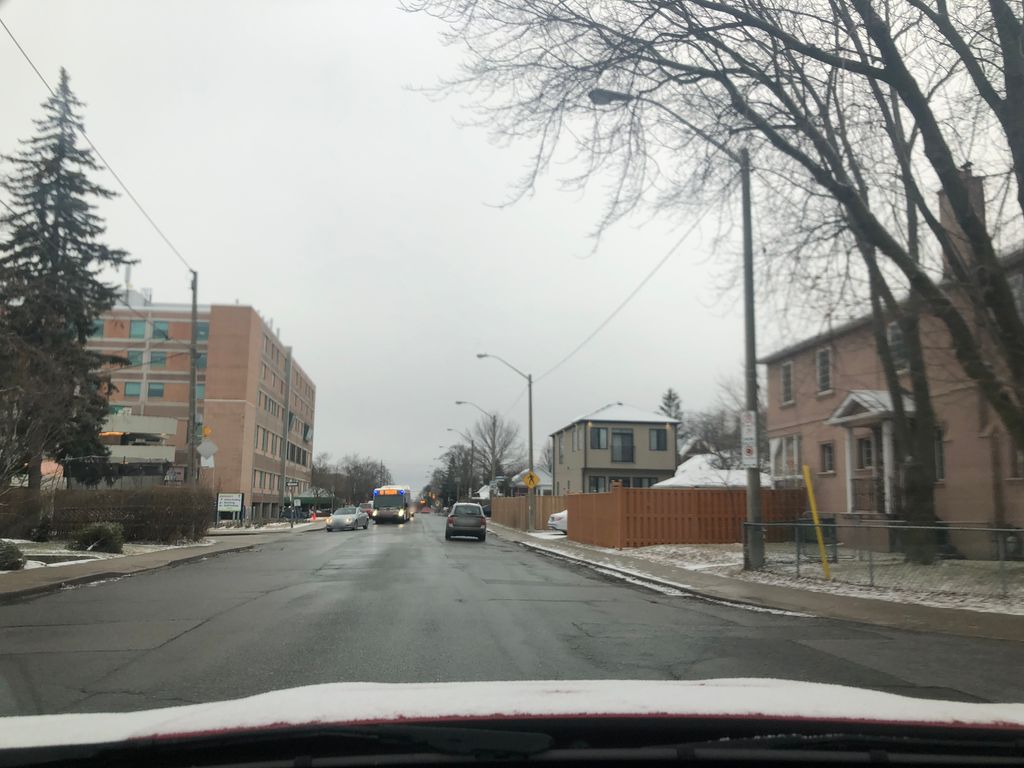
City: toronto